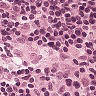
Metastatic tissue present: no